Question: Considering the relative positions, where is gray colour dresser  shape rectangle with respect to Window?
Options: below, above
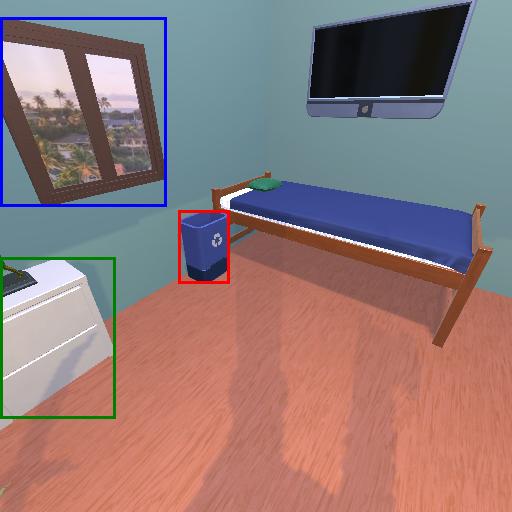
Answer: below